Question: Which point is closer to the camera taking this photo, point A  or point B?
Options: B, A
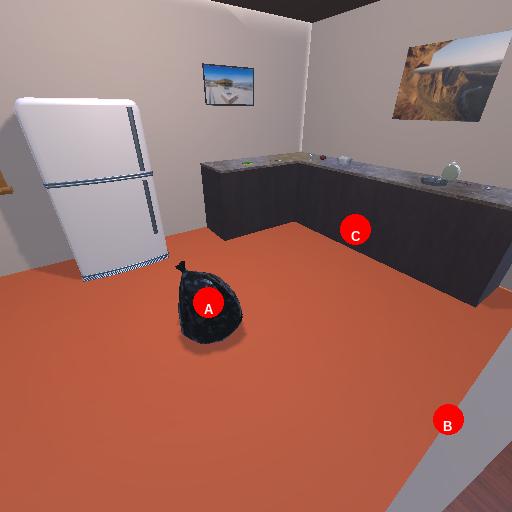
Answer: B